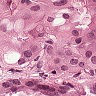
Metastatic tissue present: yes